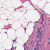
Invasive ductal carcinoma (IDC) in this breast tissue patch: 1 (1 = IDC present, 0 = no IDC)